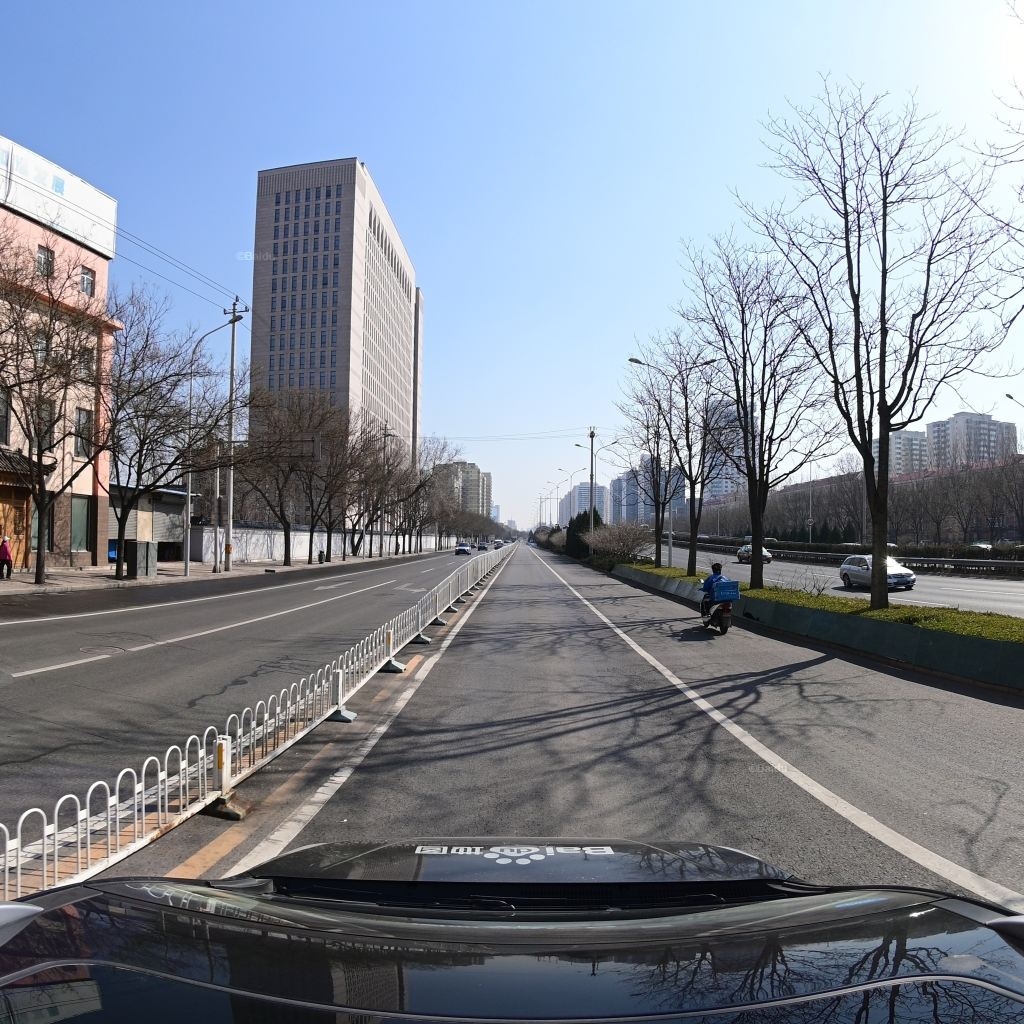
Region: Haidian
Road damage annotations: longitudinal patch, longitudinal patch, manhole cover, transverse patch